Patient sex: F
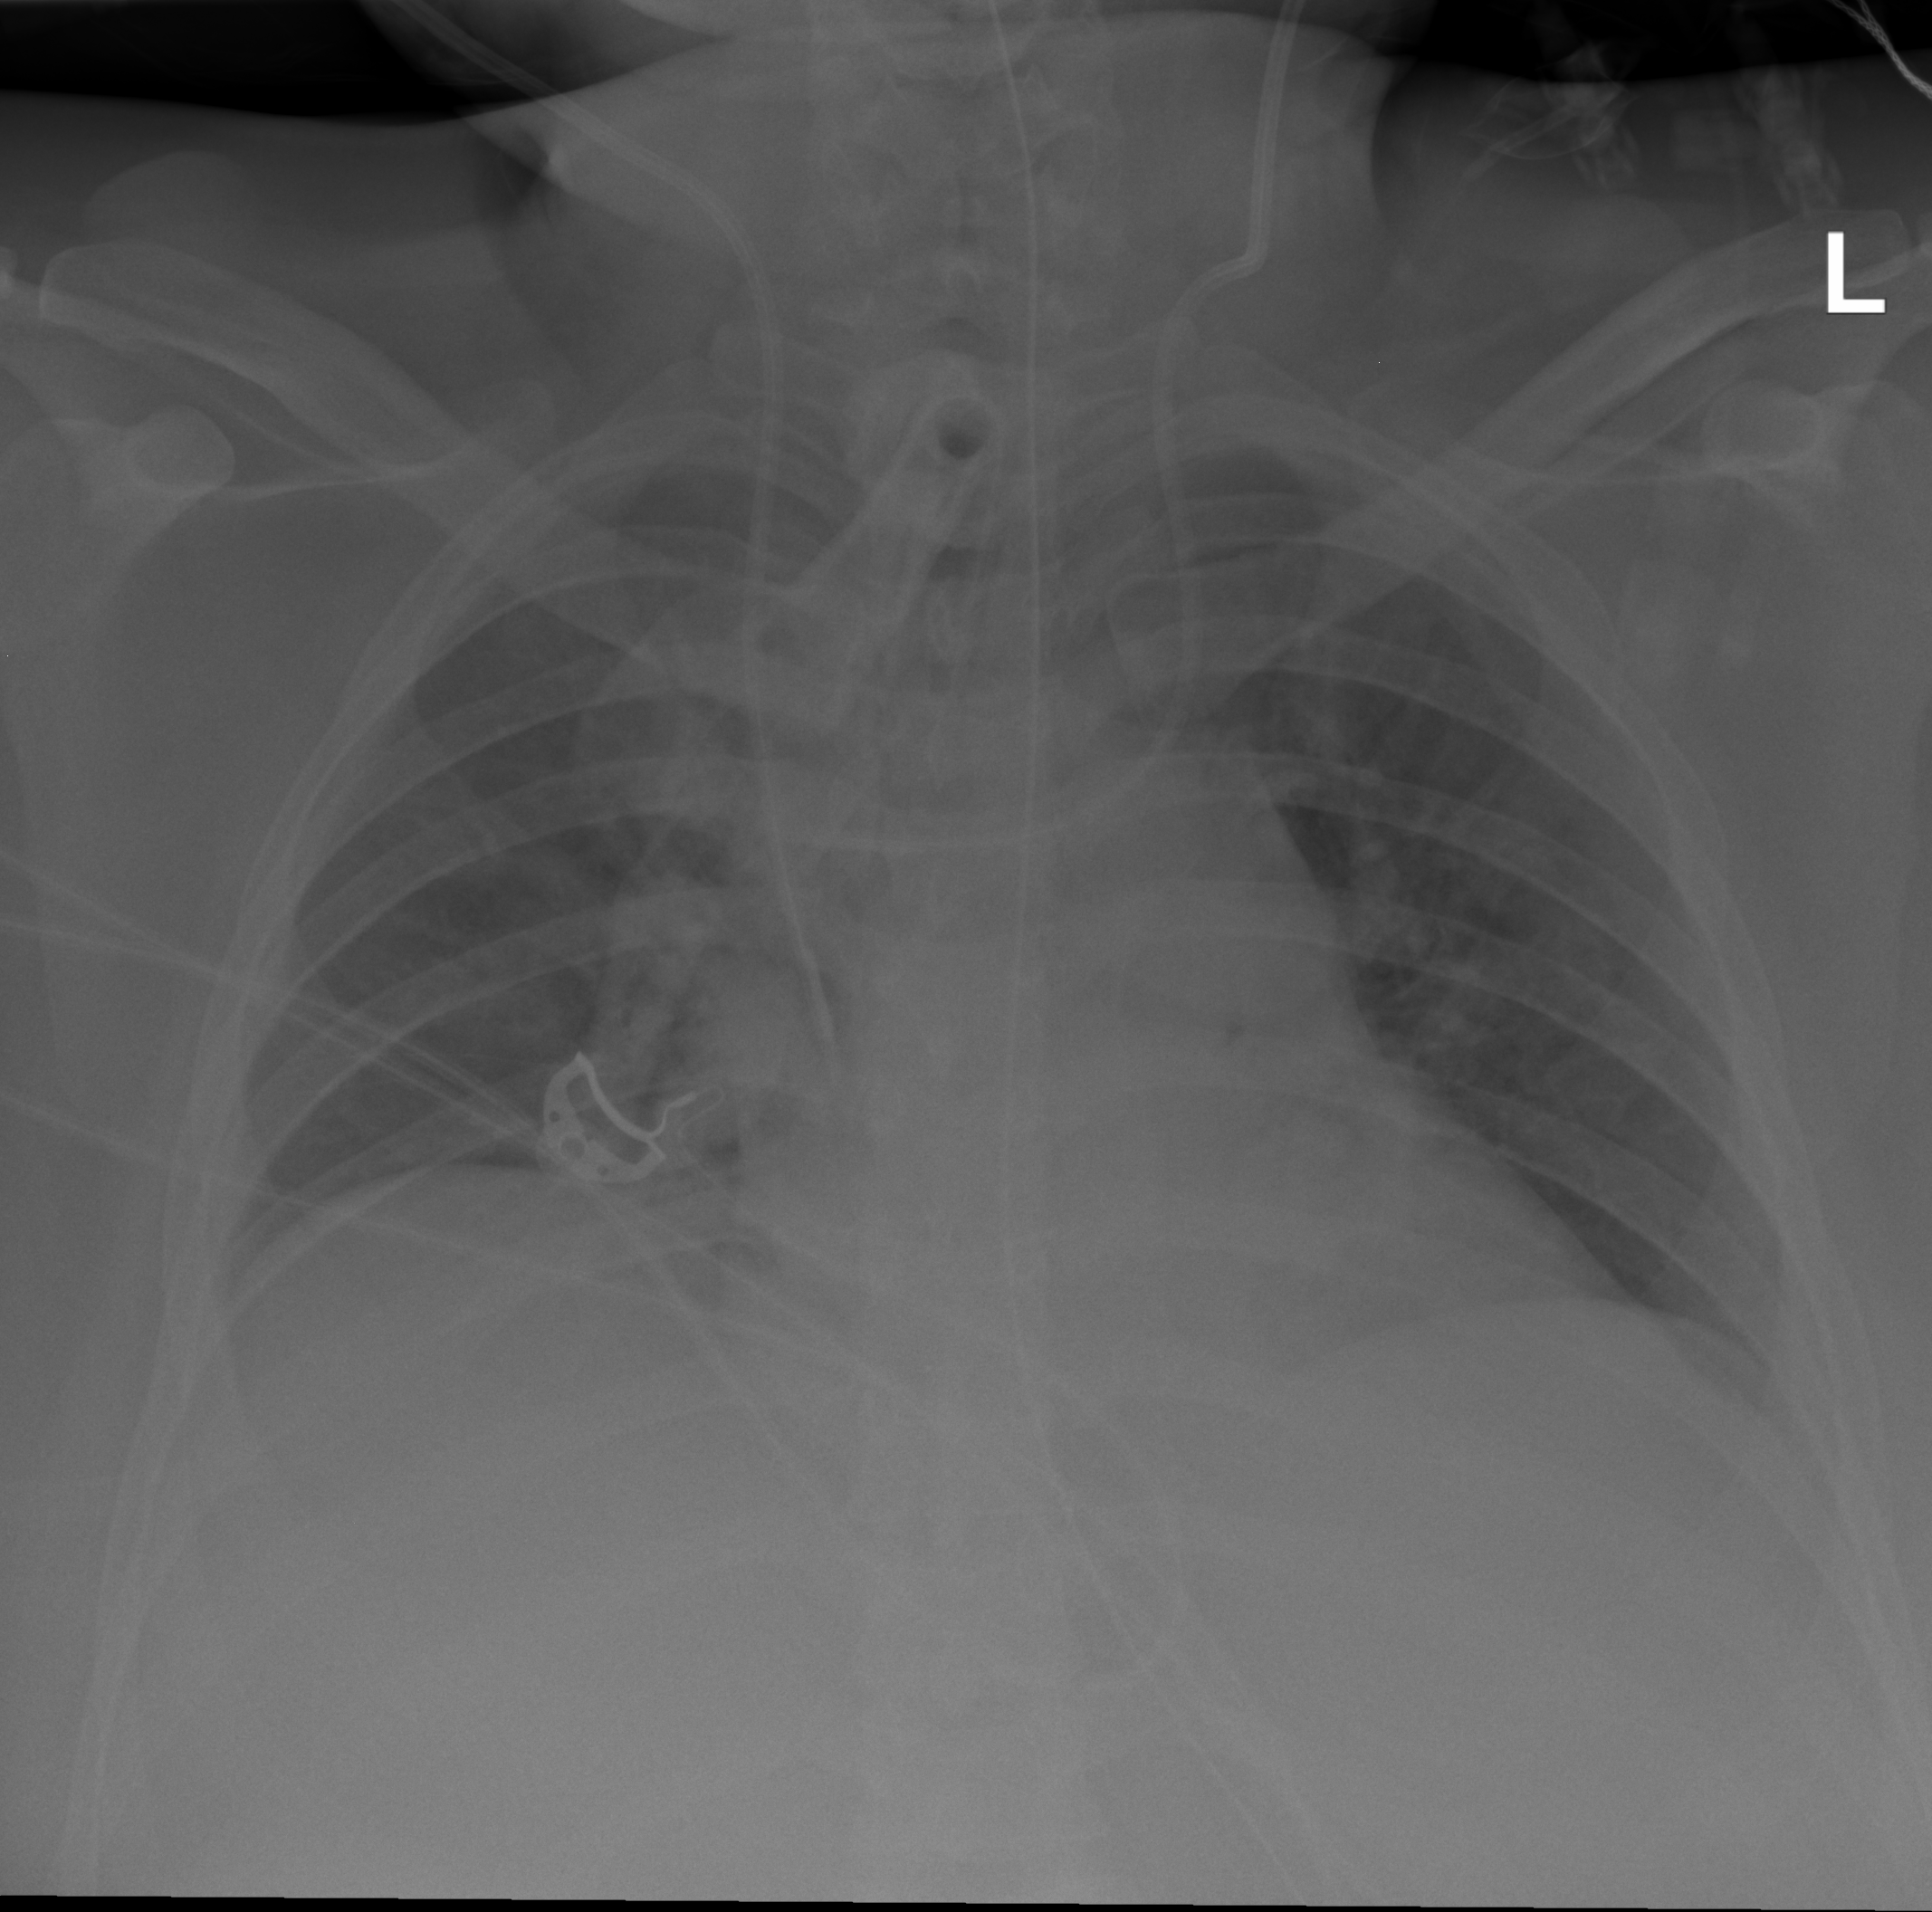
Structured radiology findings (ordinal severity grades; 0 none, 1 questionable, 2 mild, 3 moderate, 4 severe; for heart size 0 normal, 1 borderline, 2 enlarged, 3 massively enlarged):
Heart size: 0
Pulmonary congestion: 2
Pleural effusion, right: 0
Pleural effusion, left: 0
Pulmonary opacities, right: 0
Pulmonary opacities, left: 0
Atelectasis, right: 1
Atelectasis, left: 0